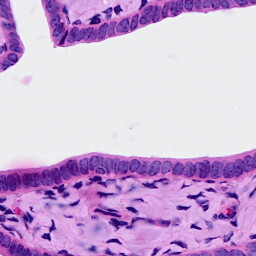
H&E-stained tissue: Ovarian